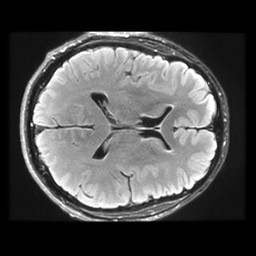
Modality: FLAIR
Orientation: axial
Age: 34
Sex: male
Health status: healthy
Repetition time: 12 s
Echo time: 0.09782 s